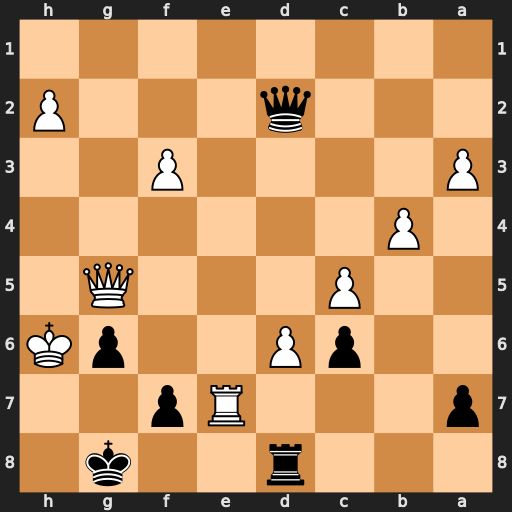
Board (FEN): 3r2k1/p3Rp2/2pP2pK/2P3Q1/1P6/P4P2/3q3P/8
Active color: b
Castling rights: -
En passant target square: -
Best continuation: Qxh2+ Qh4 Qxh4#